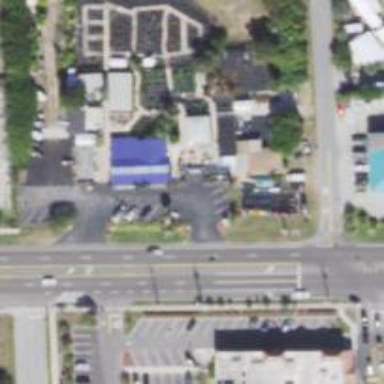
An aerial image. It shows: Retail area featuring garden center.